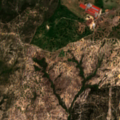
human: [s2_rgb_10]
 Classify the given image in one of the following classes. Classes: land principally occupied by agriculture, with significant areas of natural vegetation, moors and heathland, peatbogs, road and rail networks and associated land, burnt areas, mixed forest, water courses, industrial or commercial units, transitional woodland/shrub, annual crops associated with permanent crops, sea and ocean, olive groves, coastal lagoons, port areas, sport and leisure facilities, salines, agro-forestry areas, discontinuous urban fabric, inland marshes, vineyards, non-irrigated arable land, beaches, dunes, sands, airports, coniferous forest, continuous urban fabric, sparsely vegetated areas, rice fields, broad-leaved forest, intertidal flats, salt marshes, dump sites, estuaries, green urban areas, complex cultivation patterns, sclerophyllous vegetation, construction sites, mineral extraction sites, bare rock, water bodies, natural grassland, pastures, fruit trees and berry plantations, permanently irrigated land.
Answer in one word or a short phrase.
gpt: non-irrigated arable land, olive groves, agro-forestry areas, broad-leaved forest, mixed forest, transitional woodland/shrub